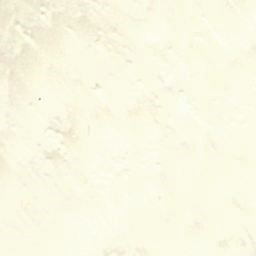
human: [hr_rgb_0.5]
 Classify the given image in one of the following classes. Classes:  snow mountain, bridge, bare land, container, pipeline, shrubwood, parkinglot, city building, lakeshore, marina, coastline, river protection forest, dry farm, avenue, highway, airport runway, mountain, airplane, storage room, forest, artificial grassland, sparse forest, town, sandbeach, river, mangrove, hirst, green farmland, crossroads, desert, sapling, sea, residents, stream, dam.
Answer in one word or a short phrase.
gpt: sandbeach